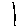
Label: line